八年级 · 度量几何学
一副直角三角板按如图所示方式摆放, 图中 $\angle \alpha$ 的度数为 ( )

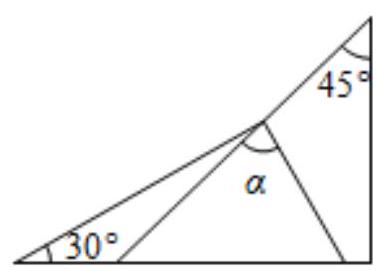
$65^{\circ}$
B. $67.5^{\circ}$
C. $75^{\circ}$
D. $80^{\circ}$
答案: C